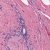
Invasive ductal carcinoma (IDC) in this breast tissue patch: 0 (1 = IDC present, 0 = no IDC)